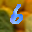
Label: 6